Question: I am trying to do two things:
1. Retrieve the 84 by 84 by 3 pixel array from a camera
2. Send this array to a python script where it can be displayed
I am stuck with 1), so for the moment I am simply writing the bytearray to a txt file and then opening the file in python. However, I keep getting this image which leads me to believe the bytearray is not actually being instantiated correctly with the pixel data.
[]
<URL>
Here is the C# unity code:
'''
using System.IO;
using UnityEngine;
using MLAgents.Sensors;
// using UnityEngine.CoreModule;
public class TrainingAgent : Agent, IPrefab
{
public Camera cam;
private RenderTexture renderTexture;
public int bytesPerPixel;
private byte[] rawByteData;
private Texture2D texture2D;
private Rect rect;
public override void Initialize()
{
renderTexture = new RenderTexture(84, 84, 24);
rawByteData = new byte[84 * 84 * bytesPerPixel];
texture2D = new Texture2D(84, 84, TextureFormat.RGB24, false);
rect = new Rect(0, 0, 84, 84);
cam.targetTexture = renderTexture;
}
public override void CollectObservations(VectorSensor sensor)
{
run_cmd();
}
private void run_cmd()
{
cam.Render();
// Read pixels to texture
RenderTexture.active = renderTexture;
texture2D.ReadPixels(rect, 0, 0);
Array.Copy(texture2D.GetRawTextureData(), rawByteData, rawByteData.Length);
File.WriteAllBytes("/Path/to/byte/array/Foo.txt", rawByteData); // Requires System.IO
}
}
'''
And here is the python code:
'''
from PIL import Image
import numpy as np
fh = open('/Path/to/byte/array/foo.txt', 'rb')
ba = bytearray(fh.read())
data = np.array(list(ba)).reshape(84,84,3)
img = Image.fromarray(data, 'RGB')
img.show()
'''
Any help would be much appreciated as I have no idea where I am going wrong and my debugging attemps seem futile.
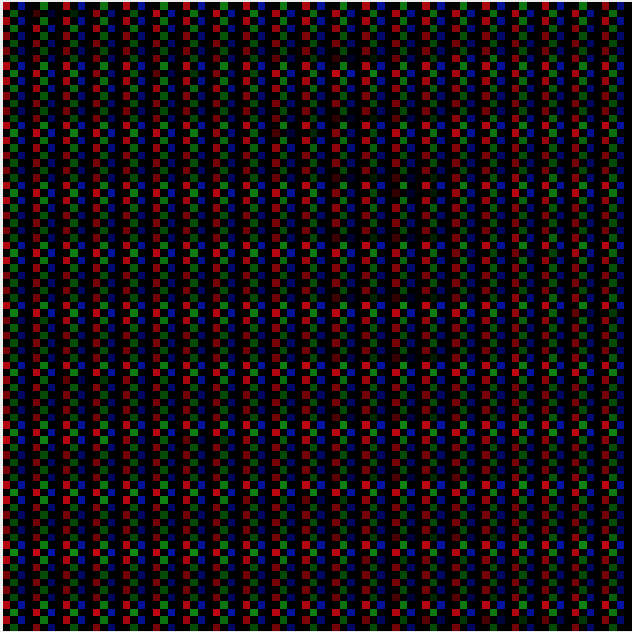
Answer: I'm not sure (don't know python in detail) but I don't think <URL> is what you would want to use here.
You rather would export an actual image binary file e.g. a JPG using <URL>
> Encodes this texture into JPG format.The returned byte array is the JPG "file". You can write them to disk to get the JPG file, send them over the network, etc.This function works only on uncompressed, non-HDR texture formats. You must enable the texture's Read/Write Enabled flag in the Texture Import Settings. The encoded JPG data will have no alpha channel.
And then load it in python as an actual image file.
In your code this would be equivalent to replacing the last two C# lines with:
'''
rawByteData = ImageConversion.EncodeToJPG(texture2D);
File.WriteAllBytes("/Path/to/jpg/foo.jpg", rawByteData);
'''